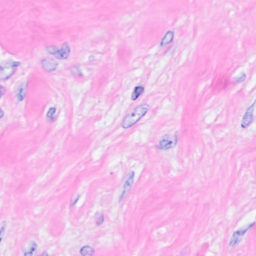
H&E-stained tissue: Breast